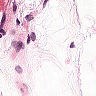
Metastatic tissue present: no